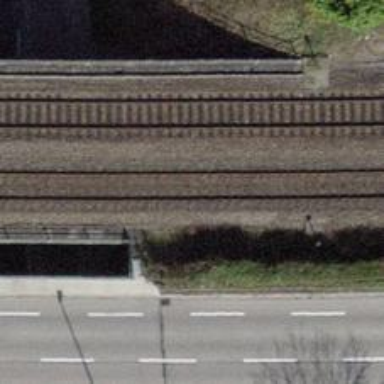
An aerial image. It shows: Single-track railway bridge.